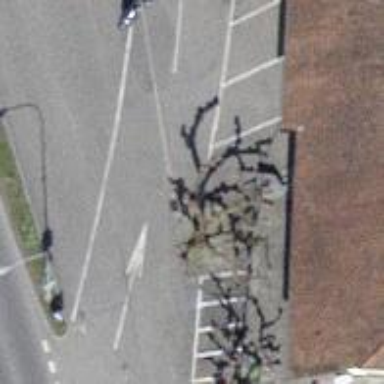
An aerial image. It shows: Restaurant.